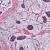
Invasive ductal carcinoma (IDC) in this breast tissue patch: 1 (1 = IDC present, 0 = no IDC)